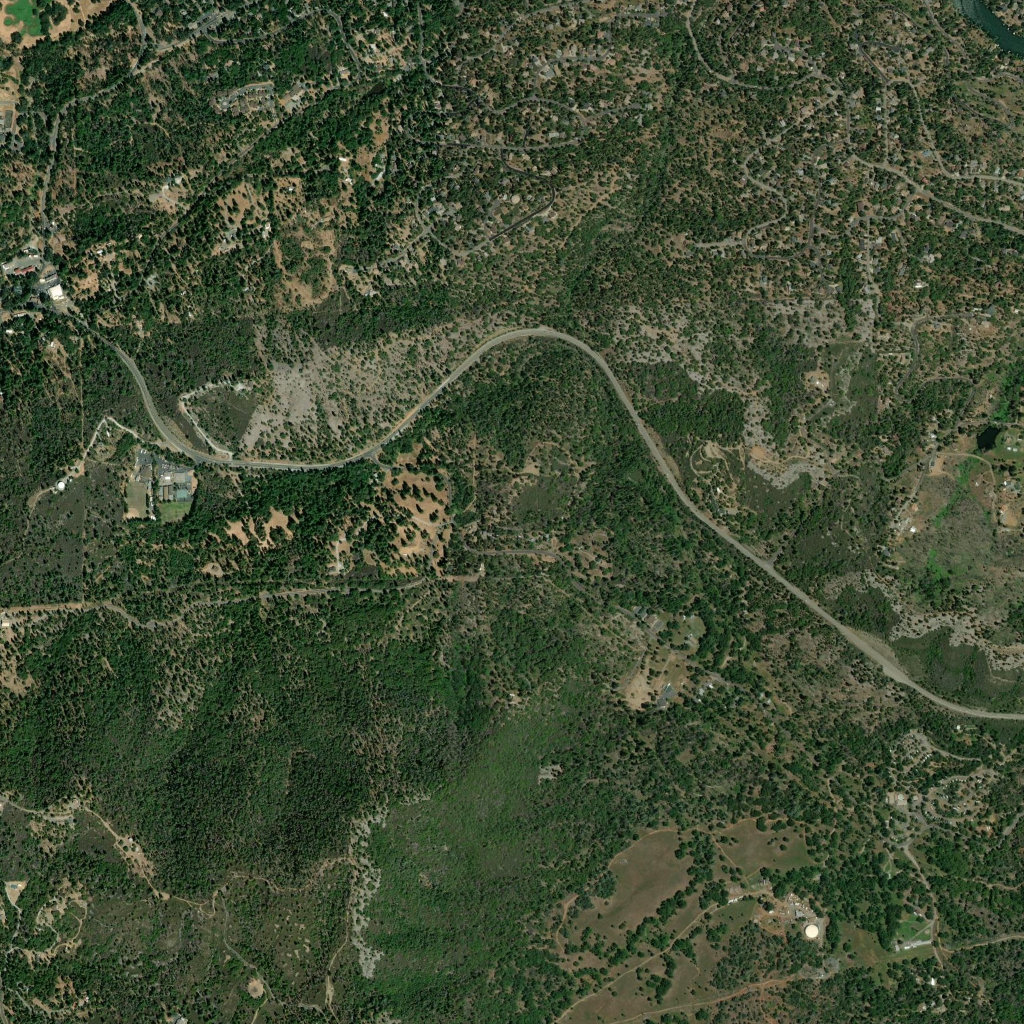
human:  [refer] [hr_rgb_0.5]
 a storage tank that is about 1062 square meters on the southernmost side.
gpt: <box>[[78, 90, 79, 91, 0]]</box>